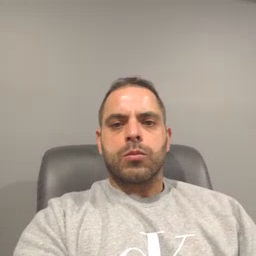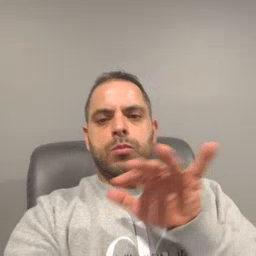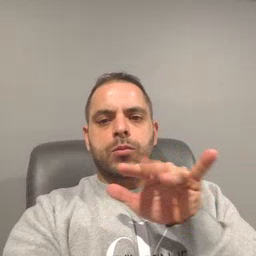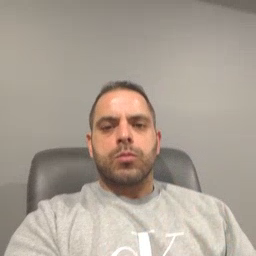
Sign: finger